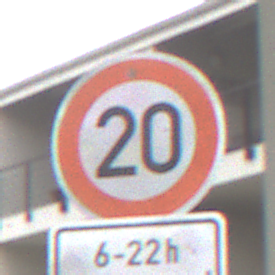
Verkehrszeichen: Geschwindigkeit20
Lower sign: ZeitangabenMitBeschraenkungAufWochentage4
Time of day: Midday
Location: Outdoor (Urban)
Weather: Overcast
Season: NotSpecified
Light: Natural